Field crop: maize
Growth stage: 2
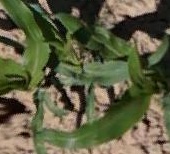
Species: maize